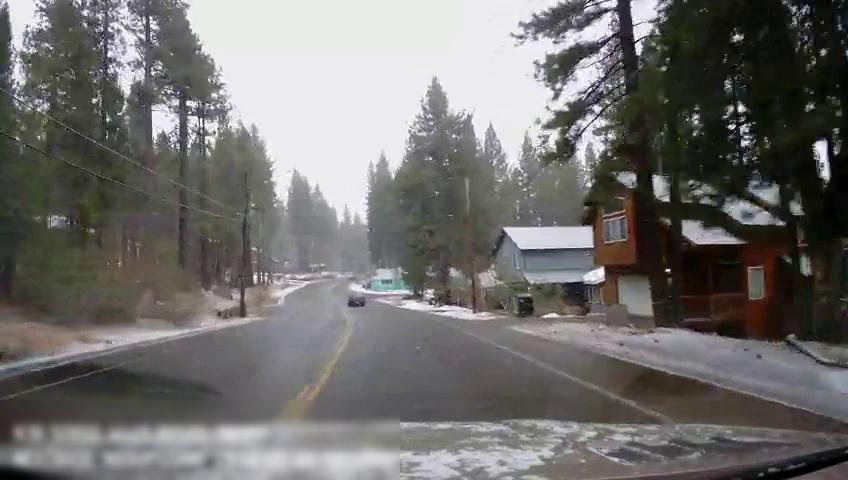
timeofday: Day
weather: Snowy
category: Drivable Space
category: Vehicles | Truck
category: Vehicles | Car
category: Lanes | Opposite Lane
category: Lanes | Opposite Lane
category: Lanes | Current Lane
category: Lanes | Opposite Lane
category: Lanes | Current Lane